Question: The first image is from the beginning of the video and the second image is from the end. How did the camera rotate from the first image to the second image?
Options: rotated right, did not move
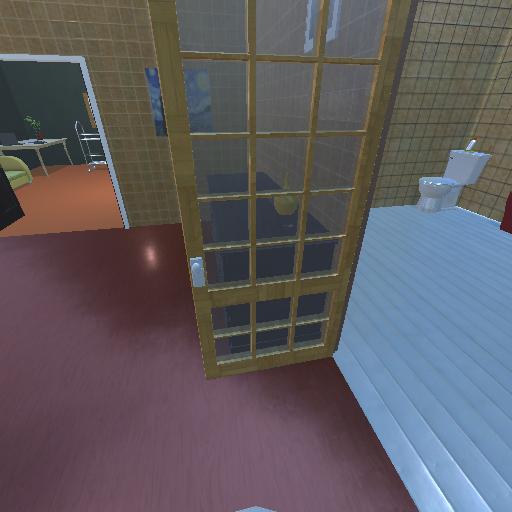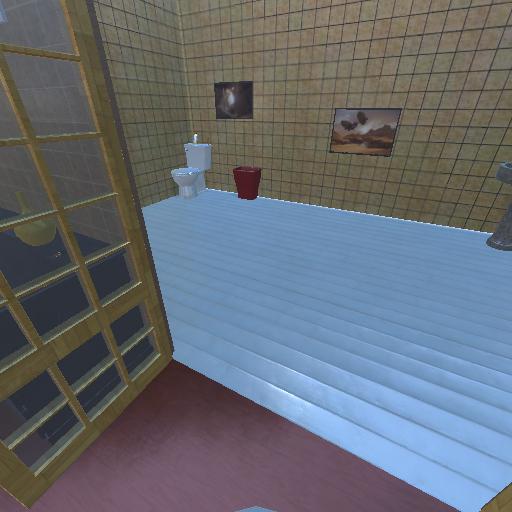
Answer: rotated right